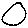
Label: circle